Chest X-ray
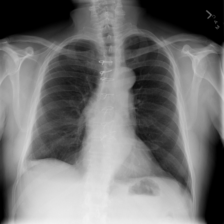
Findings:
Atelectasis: negative
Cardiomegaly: negative
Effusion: negative
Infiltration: negative
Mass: negative
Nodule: positive
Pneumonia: negative
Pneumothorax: negative
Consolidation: positive
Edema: negative
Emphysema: negative
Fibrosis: negative
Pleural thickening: negative
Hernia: negative